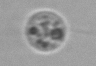
Label: Amoeba